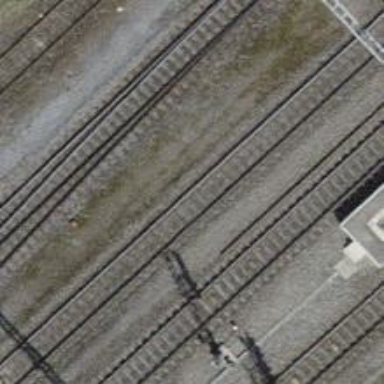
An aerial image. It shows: Single railway track with electrification through contact line.